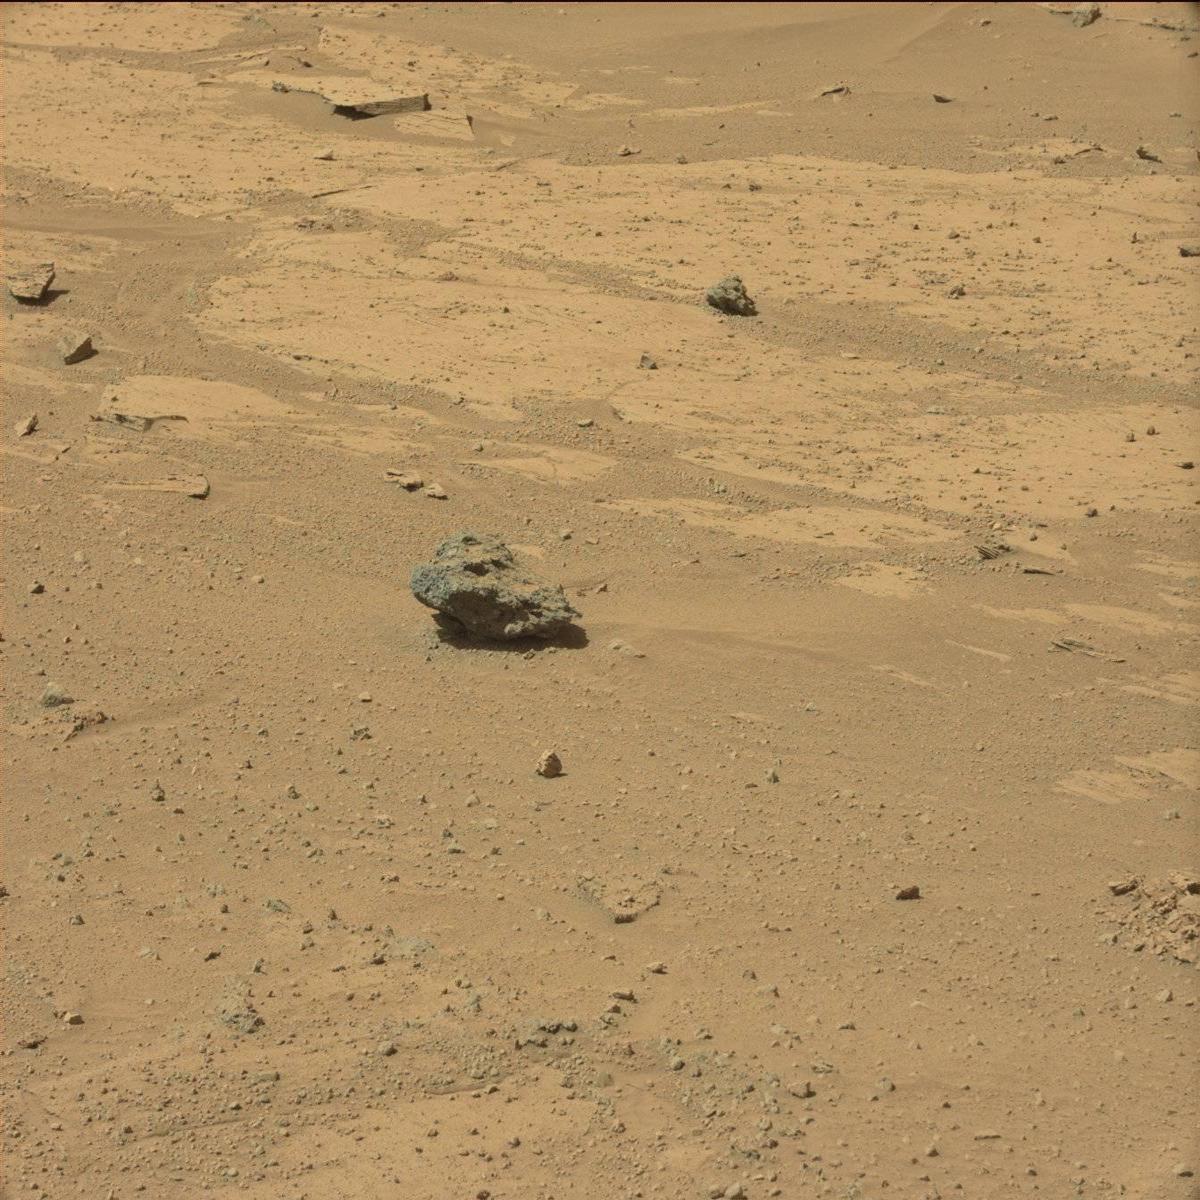
Terrain classes present: Bedrock, Rock, Sand / Soil